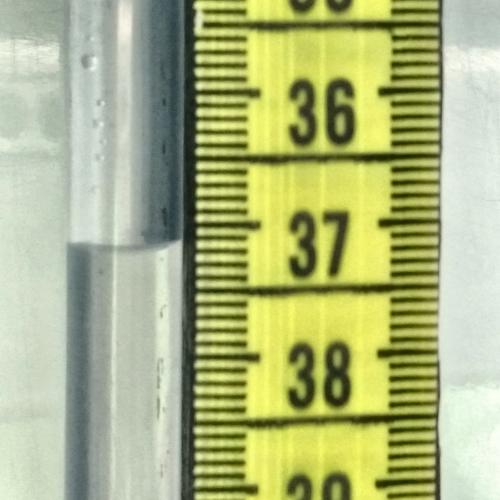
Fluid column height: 37.1 cm